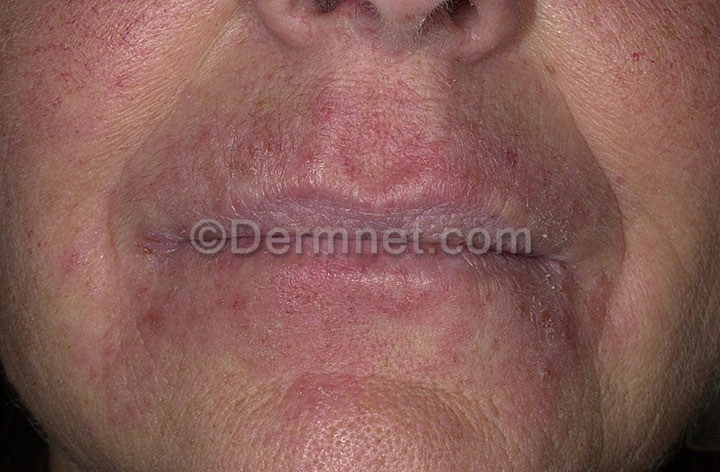
Disease: Poison Ivy Photos and other Contact Dermatitis